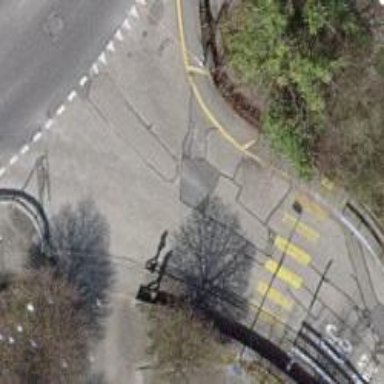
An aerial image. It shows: Tertiary road with asphalt surface and sidewalk on the left.